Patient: sex M, age 35
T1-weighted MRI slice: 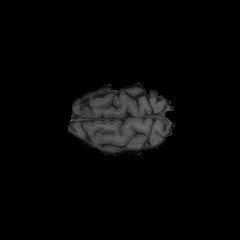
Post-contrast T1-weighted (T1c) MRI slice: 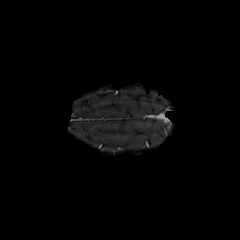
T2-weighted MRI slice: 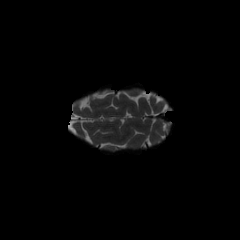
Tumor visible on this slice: no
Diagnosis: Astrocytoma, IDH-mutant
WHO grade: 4